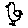
Label: bird